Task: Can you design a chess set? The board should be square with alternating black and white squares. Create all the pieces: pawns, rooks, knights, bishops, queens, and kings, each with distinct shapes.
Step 706:
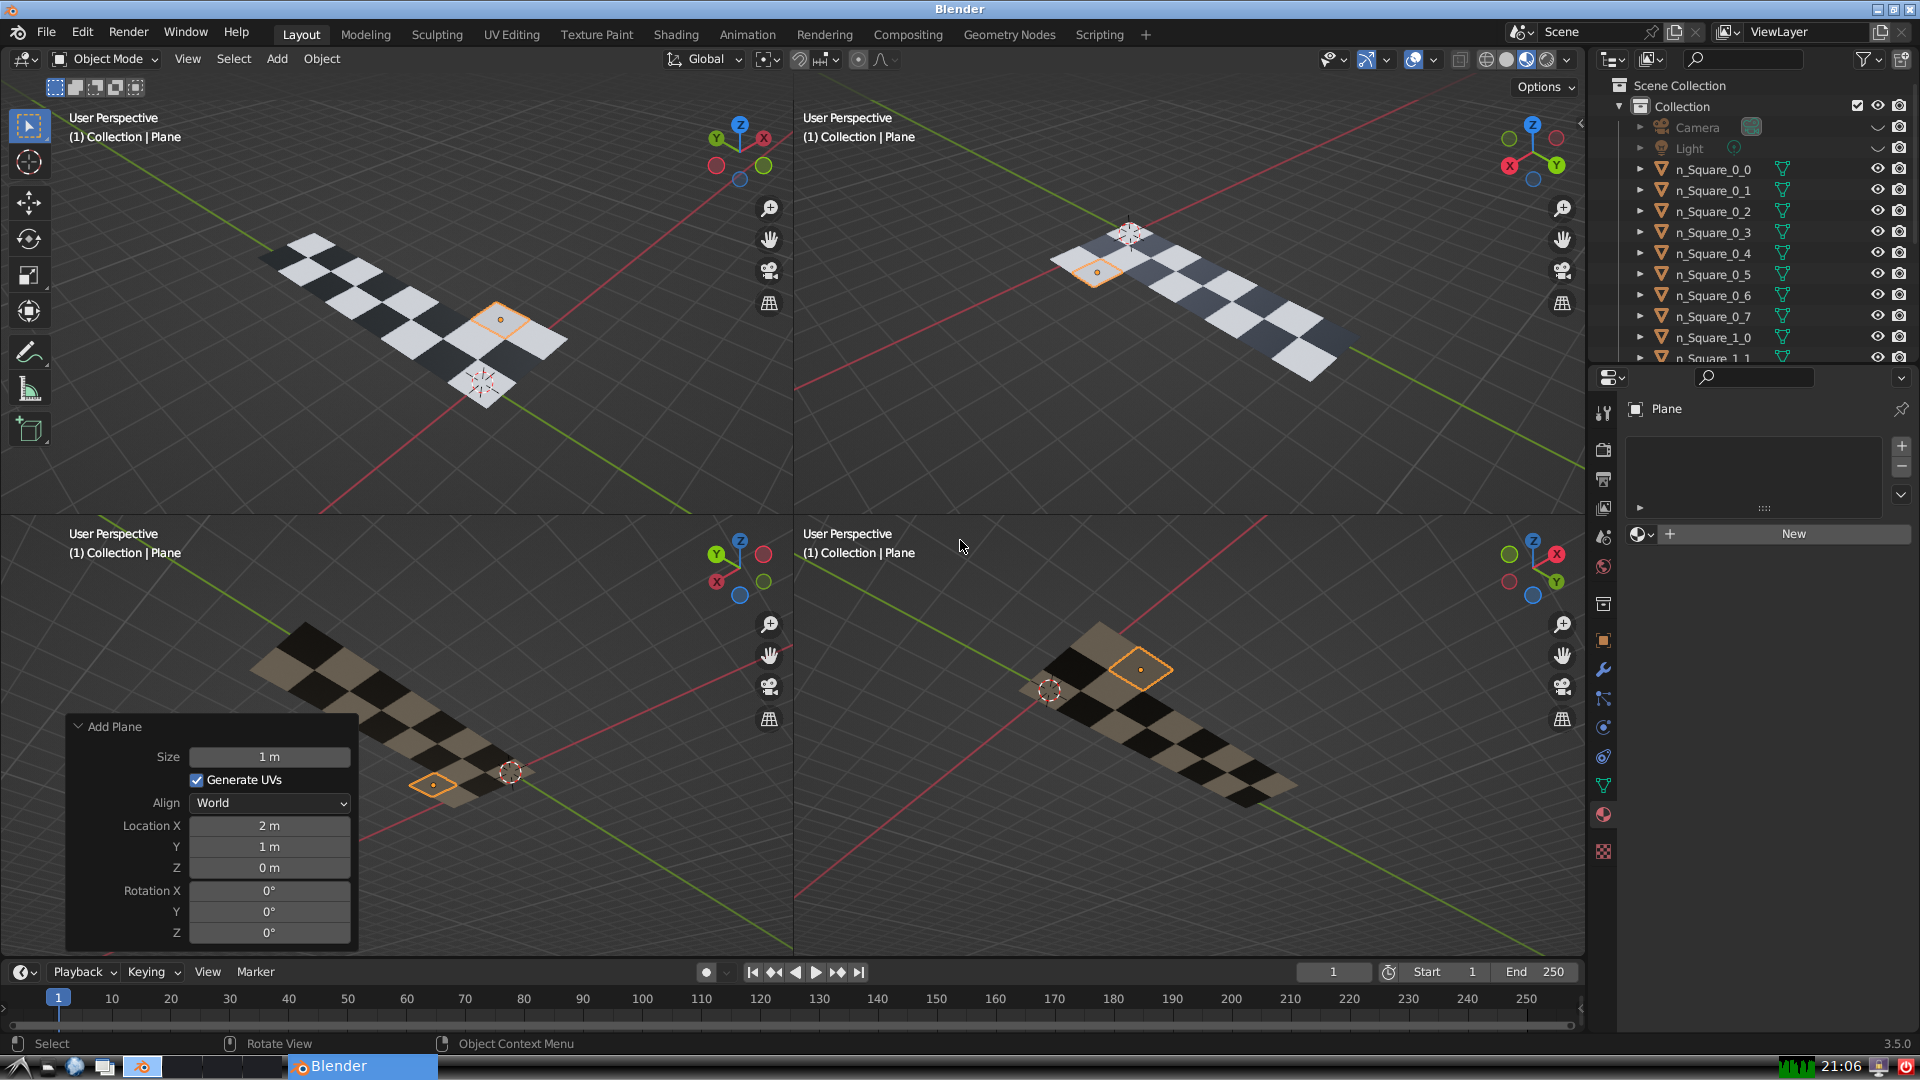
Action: {"key_press": ['Ctrl, Home']}